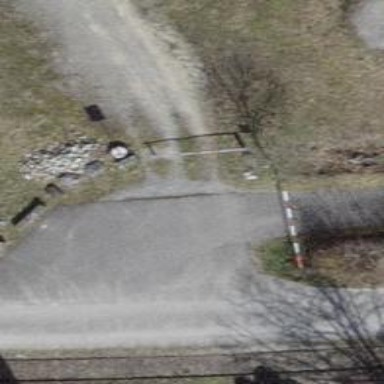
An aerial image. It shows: Lift gate barrier.